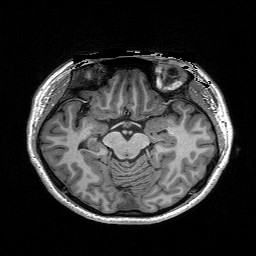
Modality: T1w
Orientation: coronal